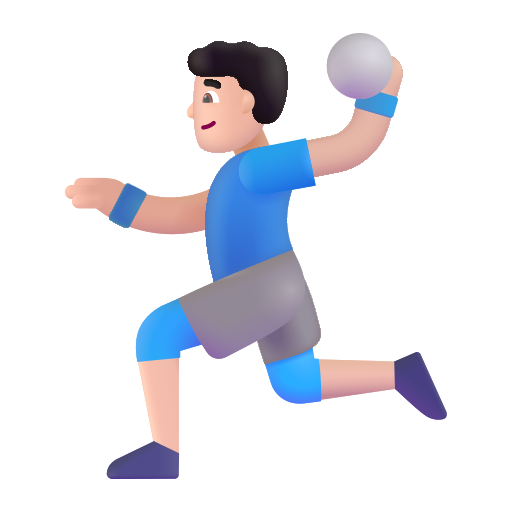
man playing handball color light